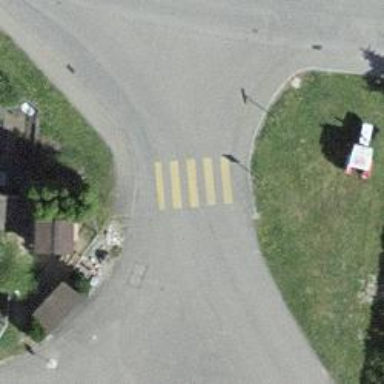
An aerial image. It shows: Uncontrolled zebra crossing on the road.